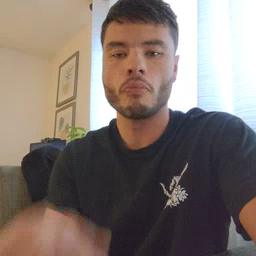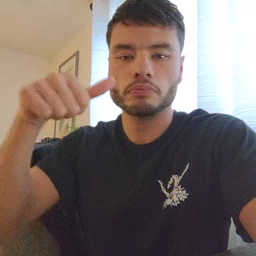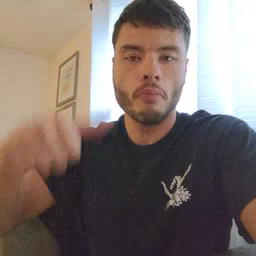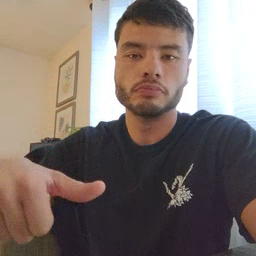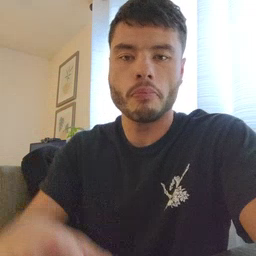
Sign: puzzle